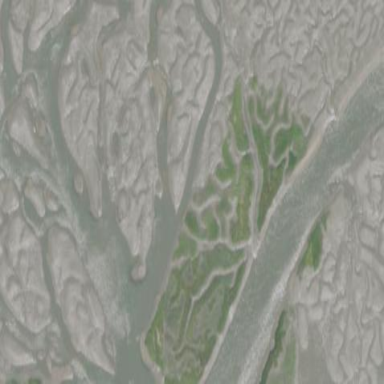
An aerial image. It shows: Tidal marsh wetland.